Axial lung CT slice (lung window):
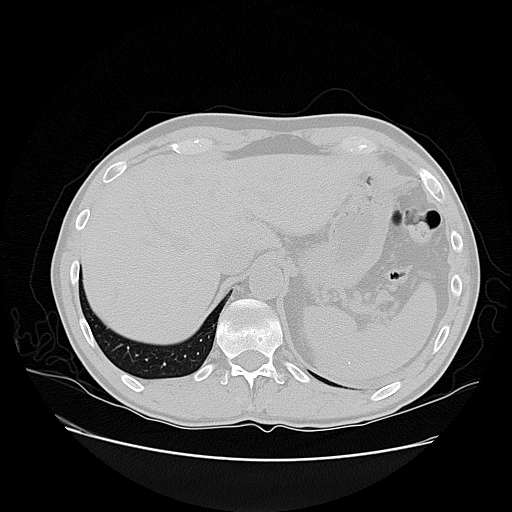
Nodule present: no